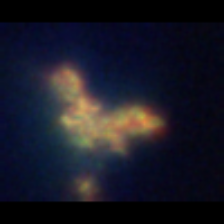
Taxon: Unknown_detritus
Group: Unknown